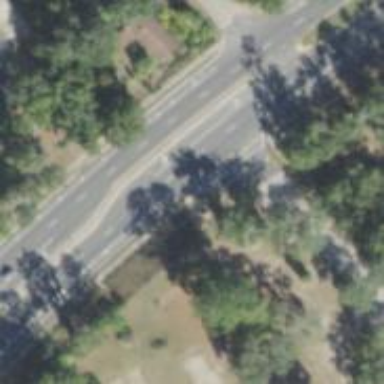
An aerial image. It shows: Marked crossing on footway.